Question: Is there any way to hide the of a WPF ? I want to show only the row in the data grid.

Thanks
'''
<DataGrid ItemsSource="{Binding Path=oExtrationMasterList}" RowHeaderWidth="0" x:Name="DataGridMaster" AreRowDetailsFrozen="True" HorizontalAlignment="Left" Margin="15,128,0,0" VerticalAlignment="Top" Height="199" Width="614" AutoGenerateColumns="False" SelectionChanged="DataGridMaster_SelectionChanged" RowDetailsVisibilityMode="Collapsed">
<DataGrid.Columns>
<DataGridTextColumn Header="ID" Width="30" Binding="{Binding TransactionDate}" Visibility="Hidden" />
<DataGridTextColumn Header="Transaction Date" Width="*" Binding="{Binding TransactionDate}" />
<DataGridTextColumn Header="Transaction Count" Width="*" Binding="{Binding TransactionCount}" />
</DataGrid.Columns>
</DataGrid>
'''
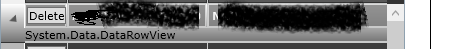
Answer: Set 'RowDetailsVisibilityMode="Collapsed"' on your datagrid.
EDIT-
'''
<DataGrid.RowDetailsTemplate>
<DataTemplate>
</DataTemplate>
</DataGrid.RowDetailsTemplate>
'''